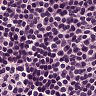
Metastatic tissue present: no